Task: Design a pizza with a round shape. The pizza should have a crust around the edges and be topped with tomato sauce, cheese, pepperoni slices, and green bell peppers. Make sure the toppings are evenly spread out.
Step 74:
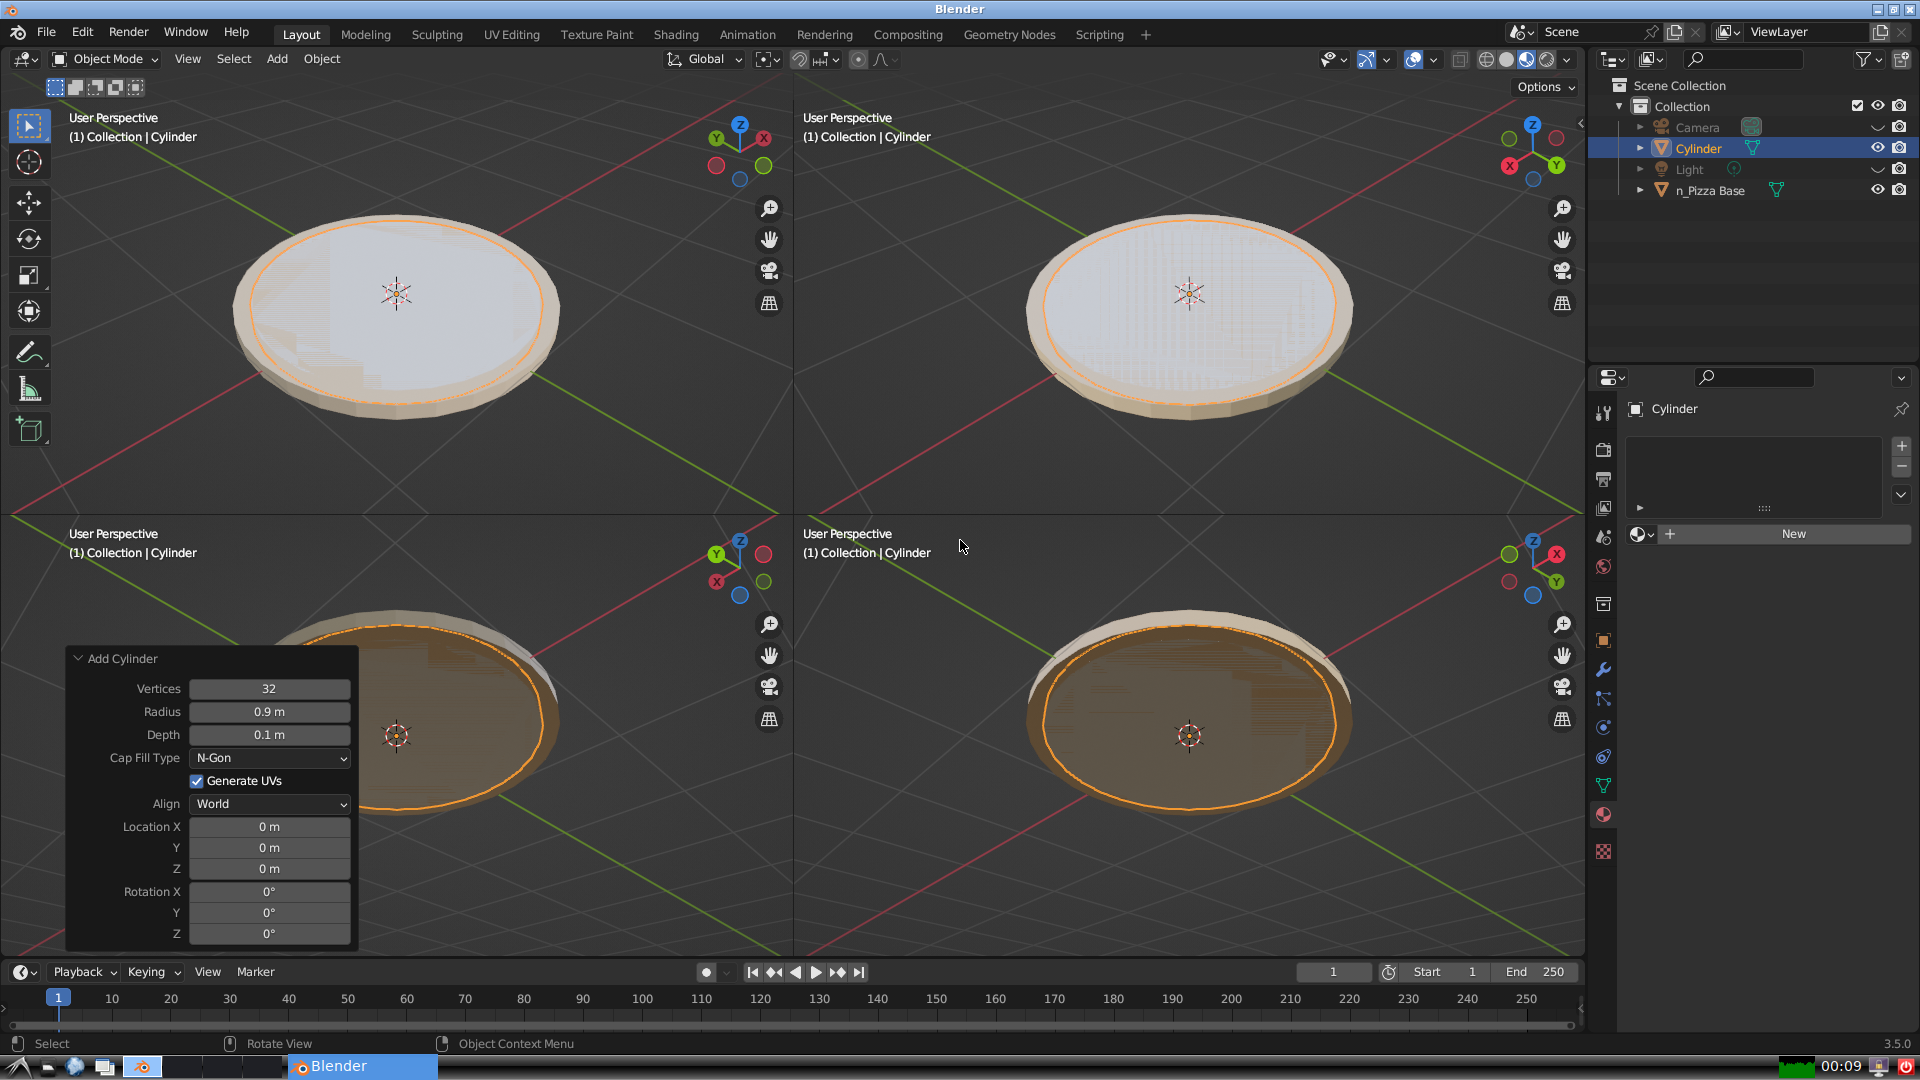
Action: {"mouse_move": [270, 731]}